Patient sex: M
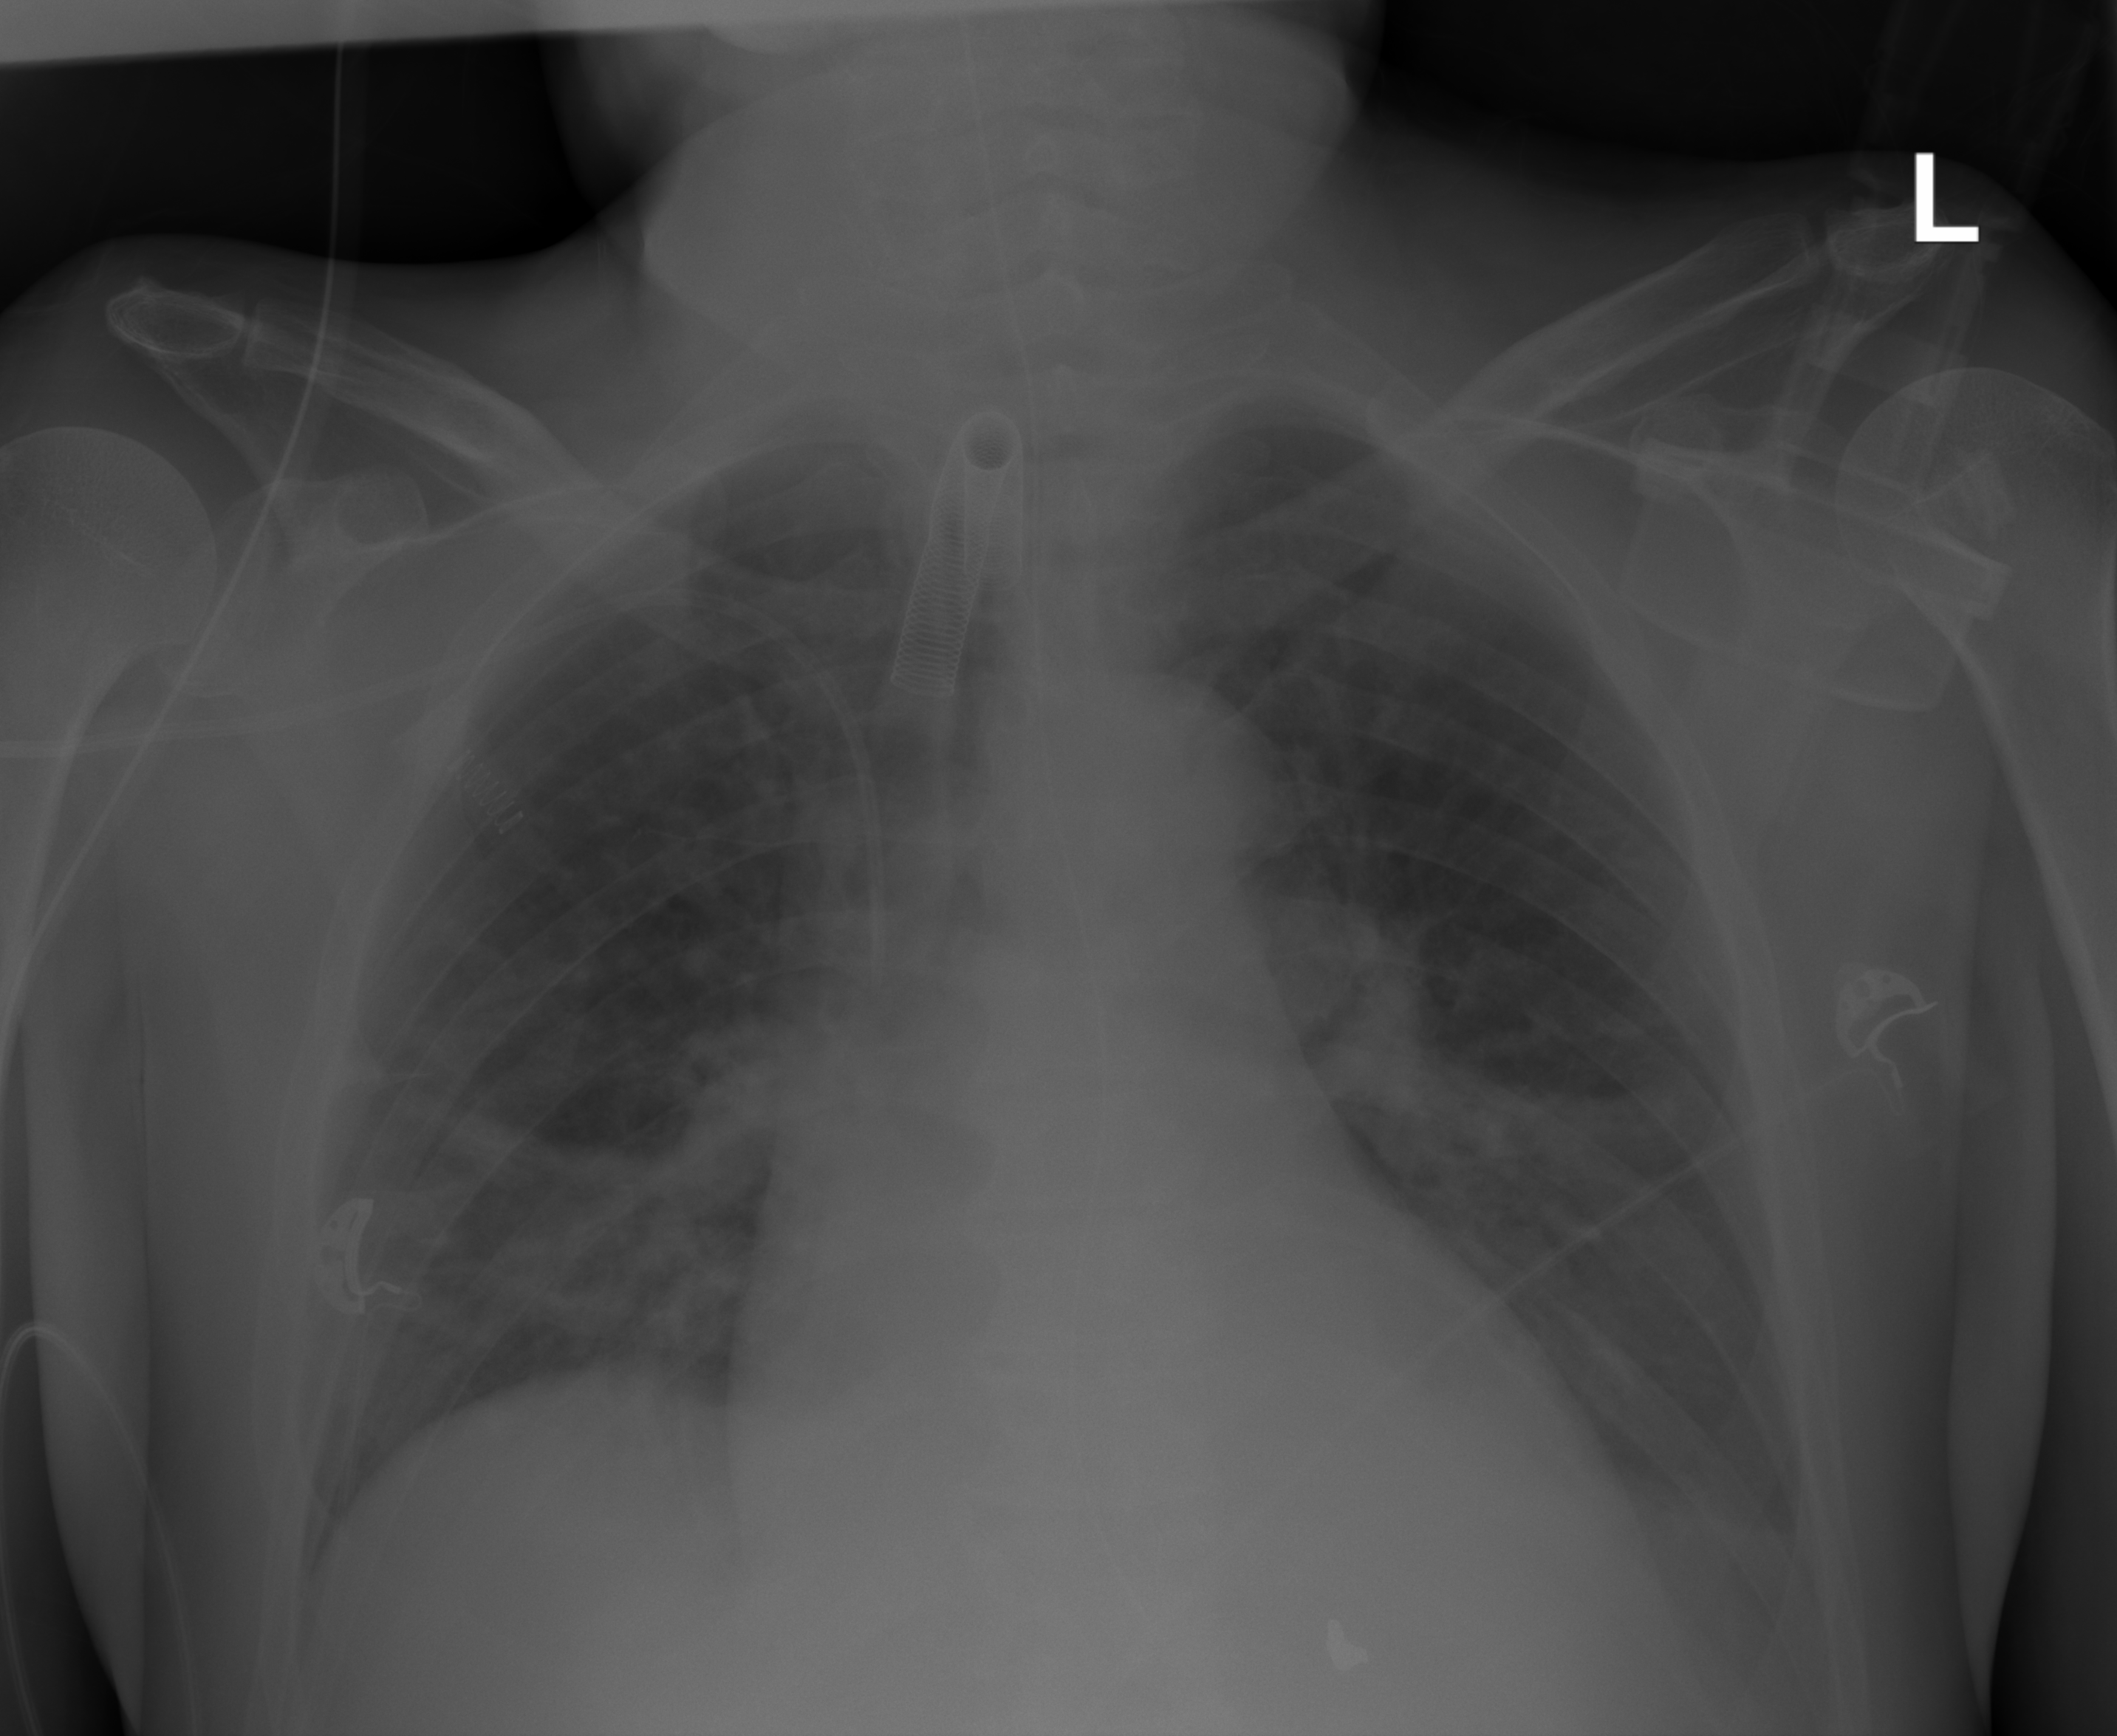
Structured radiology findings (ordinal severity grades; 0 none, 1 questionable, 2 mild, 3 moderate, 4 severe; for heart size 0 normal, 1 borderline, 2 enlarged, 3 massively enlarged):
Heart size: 2
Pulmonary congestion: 0
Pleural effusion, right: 0
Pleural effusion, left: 2
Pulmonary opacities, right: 2
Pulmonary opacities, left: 0
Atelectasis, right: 2
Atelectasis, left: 2